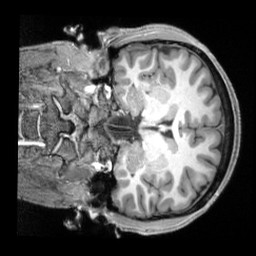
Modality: T1w
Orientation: coronal
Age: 24
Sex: male
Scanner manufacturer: siemens
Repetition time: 2.3 s
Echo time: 0.00229 s